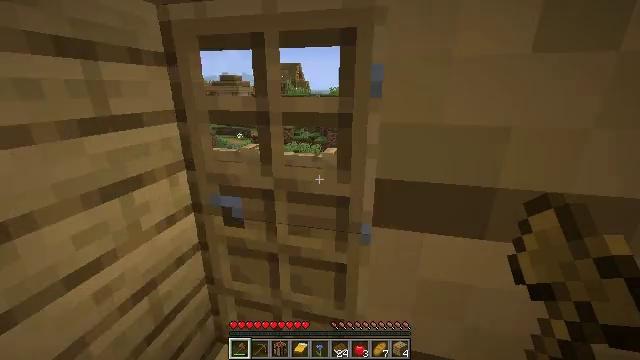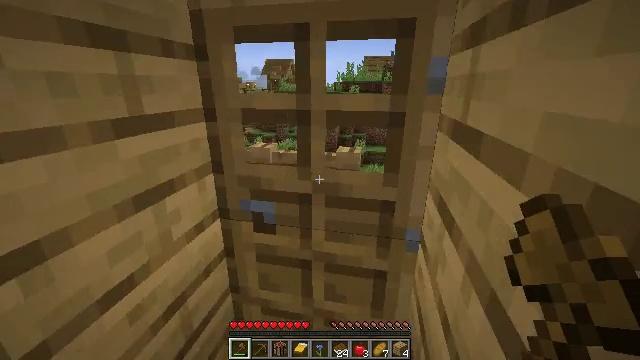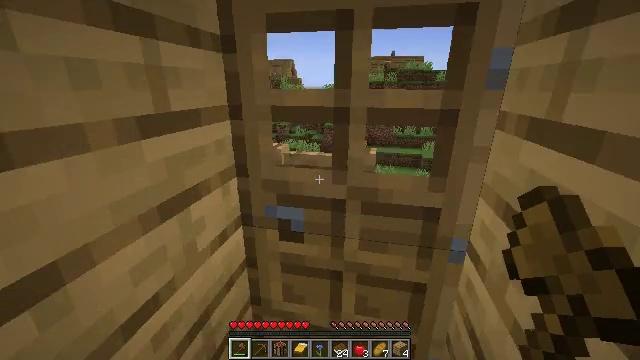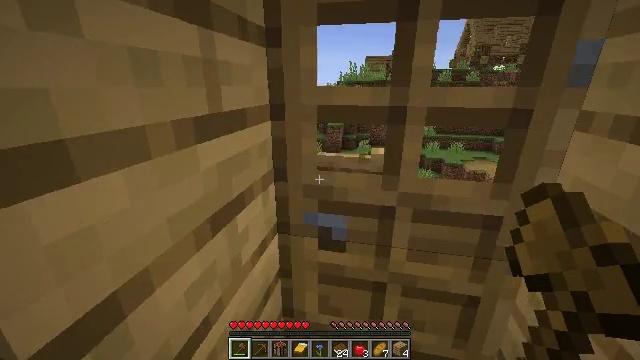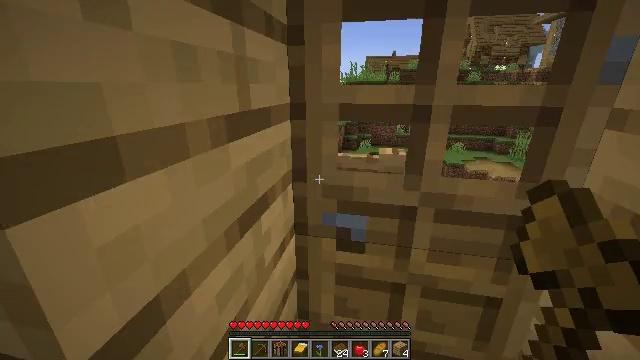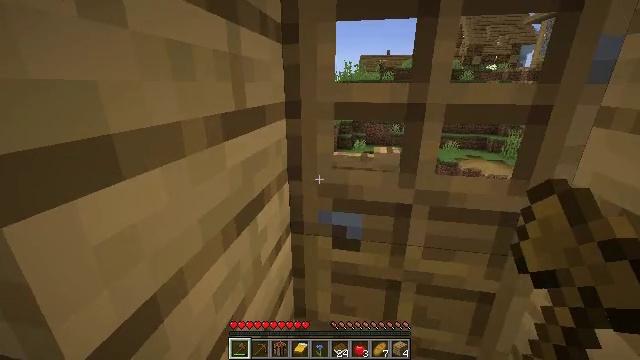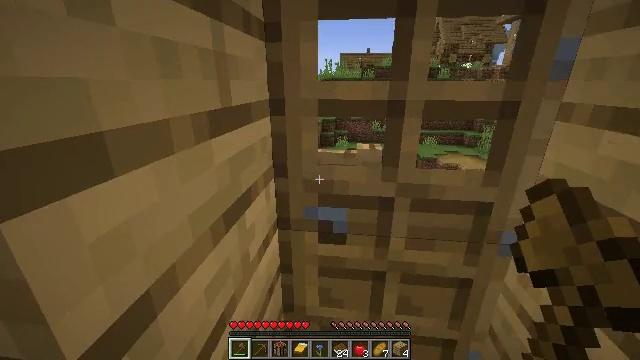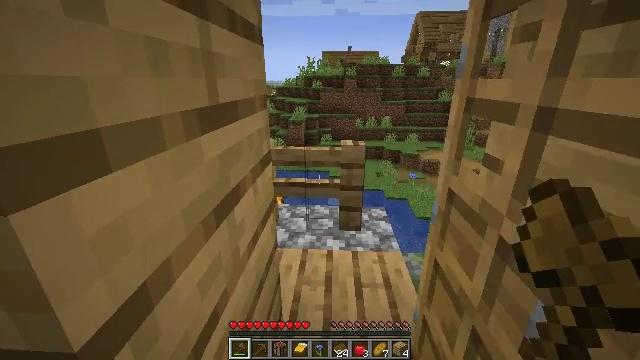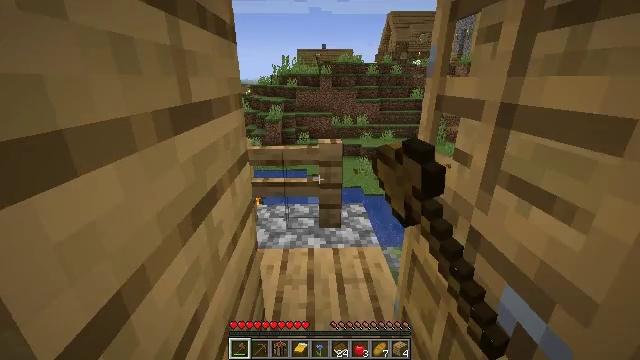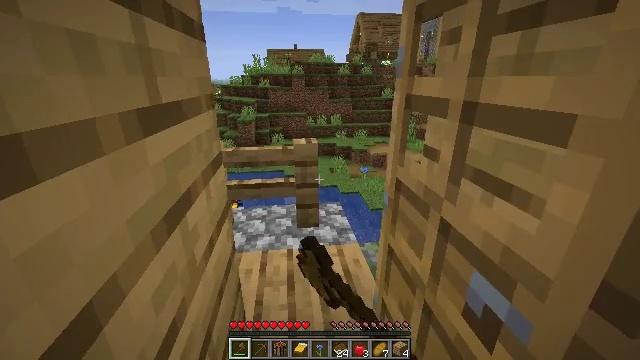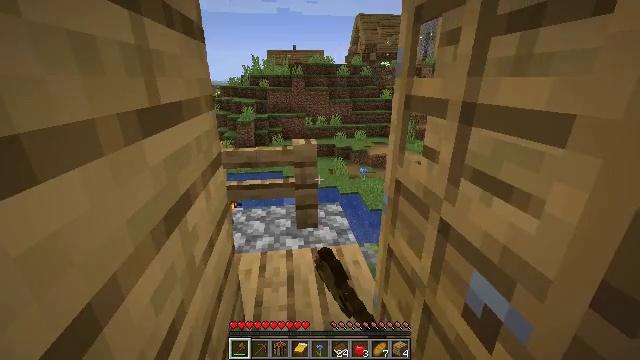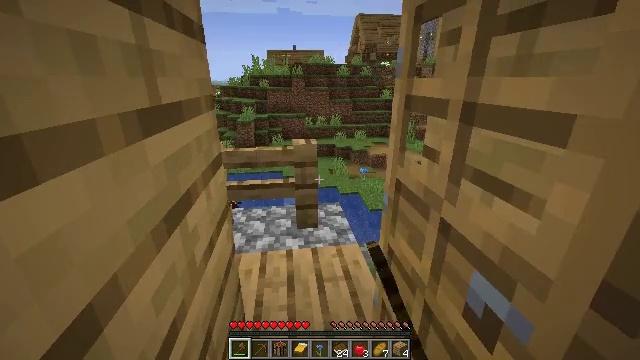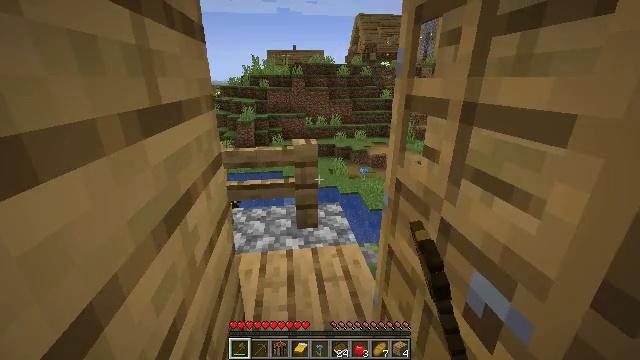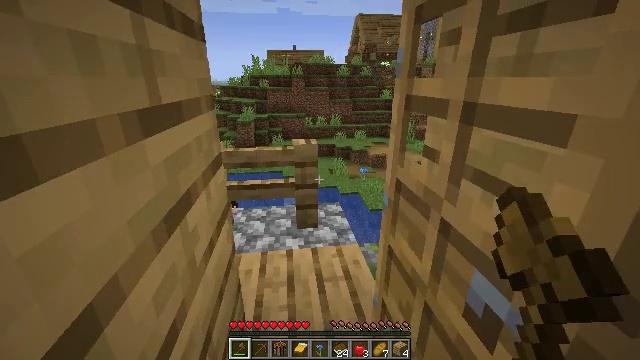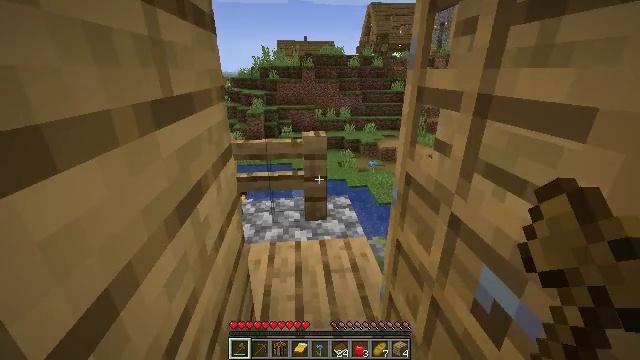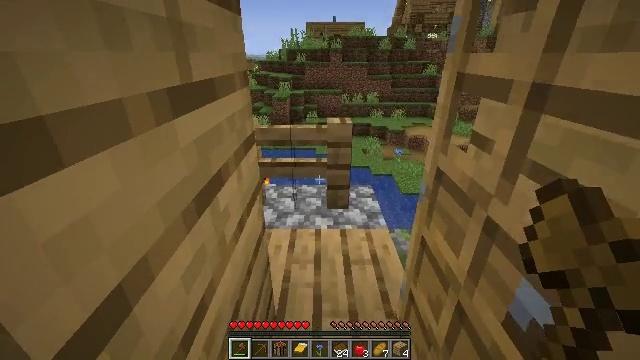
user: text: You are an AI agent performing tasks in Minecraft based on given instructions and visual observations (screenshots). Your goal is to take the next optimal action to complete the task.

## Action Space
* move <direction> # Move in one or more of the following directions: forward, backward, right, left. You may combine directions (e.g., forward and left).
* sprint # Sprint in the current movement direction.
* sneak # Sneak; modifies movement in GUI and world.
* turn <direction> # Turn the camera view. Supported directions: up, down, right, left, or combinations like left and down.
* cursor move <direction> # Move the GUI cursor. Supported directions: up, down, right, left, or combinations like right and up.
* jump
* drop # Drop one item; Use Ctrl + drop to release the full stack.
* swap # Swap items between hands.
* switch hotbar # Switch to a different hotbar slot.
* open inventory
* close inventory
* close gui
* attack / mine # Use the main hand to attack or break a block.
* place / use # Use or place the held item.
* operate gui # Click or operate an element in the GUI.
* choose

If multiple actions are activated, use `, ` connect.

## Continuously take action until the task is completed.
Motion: motion action
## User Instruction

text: Attack the hay block to get hay.
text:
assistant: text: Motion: move forward and move left, turn right
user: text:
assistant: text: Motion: move forward and move left
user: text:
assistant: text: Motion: move left
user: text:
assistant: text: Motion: move left
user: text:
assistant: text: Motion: move left, turn right
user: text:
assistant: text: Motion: move left, turn right
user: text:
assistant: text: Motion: turn right, use / place
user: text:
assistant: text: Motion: turn right, use / place
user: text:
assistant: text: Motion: turn right, use / place
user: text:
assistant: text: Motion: no_op
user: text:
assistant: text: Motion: no_op
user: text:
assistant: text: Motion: no_op
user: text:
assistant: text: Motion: no_op
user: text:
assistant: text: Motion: turn left and down
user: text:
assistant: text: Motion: move forward, turn left and down
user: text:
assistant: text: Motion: move forward, turn left and down
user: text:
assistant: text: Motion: move forward, turn left and down
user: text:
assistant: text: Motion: move forward, turn left
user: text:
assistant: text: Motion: move forward, turn left
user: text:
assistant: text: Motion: move forward, turn left
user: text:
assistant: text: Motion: move forward, turn left
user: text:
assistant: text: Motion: move forward, turn left
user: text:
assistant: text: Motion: move forward and move right, turn left
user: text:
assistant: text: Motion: move forward and move right, turn left and down
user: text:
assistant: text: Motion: move forward and move right, turn left and down
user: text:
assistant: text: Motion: turn left
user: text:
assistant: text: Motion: turn left and down
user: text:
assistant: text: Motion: turn left and down
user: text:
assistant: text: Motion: turn left and down
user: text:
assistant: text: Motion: turn left